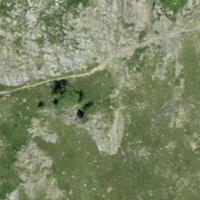
EUNIS habitat code: 23
Species observed at this site:
Fabriciana niobe
Aster alpinus
Amelanchier ovalis